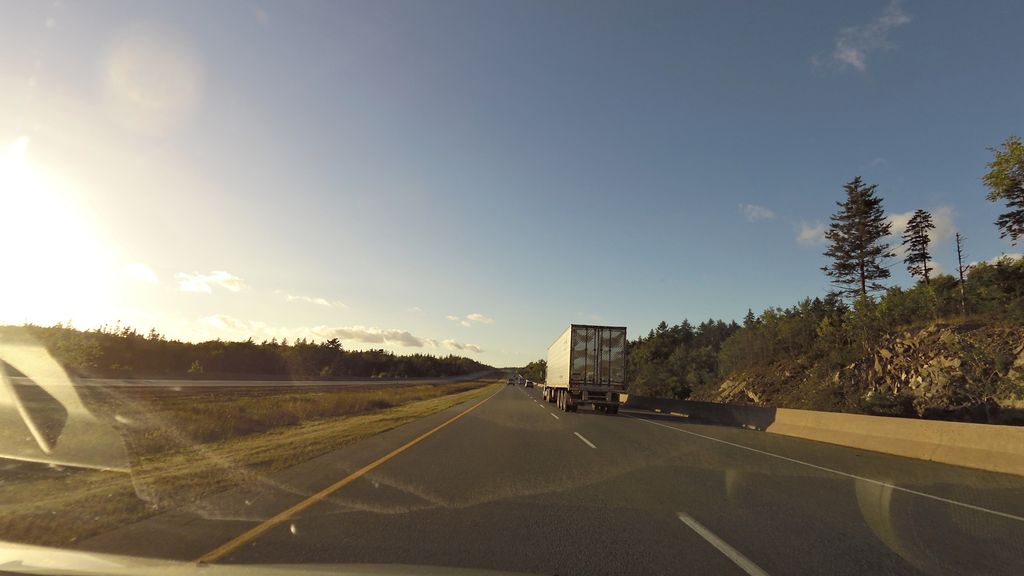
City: halifax